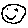
Label: smiley face